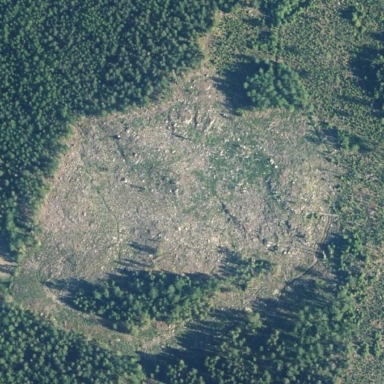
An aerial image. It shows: Clearcut area created by human activity.